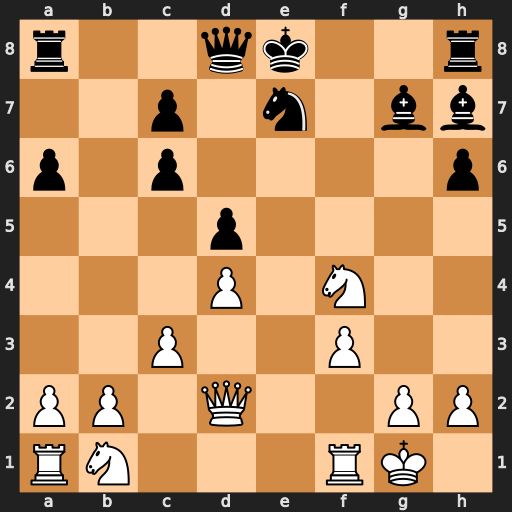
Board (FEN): r2qk2r/2p1n1bb/p1p4p/3p4/3P1N2/2P2P2/PP1Q2PP/RN3RK1
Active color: w
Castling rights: kq
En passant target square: -
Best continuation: Ne6 Qd6 Nxg7+ Kf7 Nh5